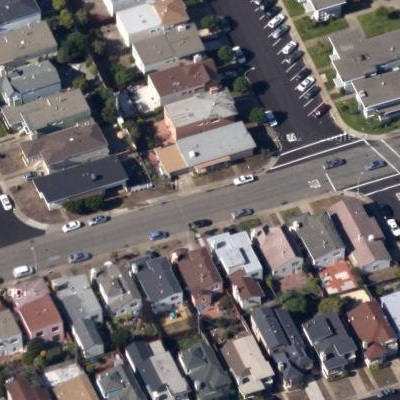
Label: Resident